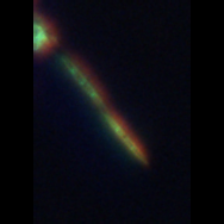
Taxon: Psuedo-nitzschia
Group: Diatoms